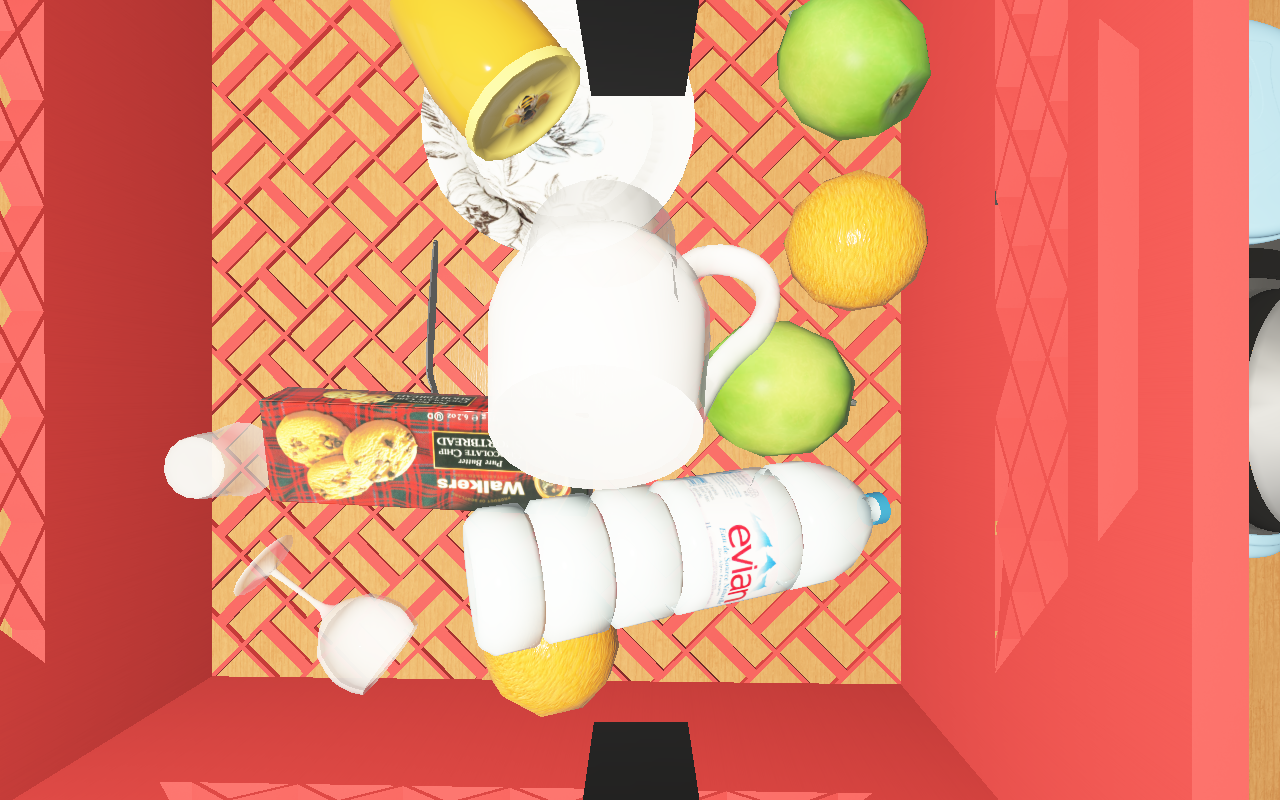
Objects in the scene:
carafe
water bottle
apple
apple
orange
orange
plate
wineglass
jam jar
cereal box